Field crop: maize
Growth stage: 2
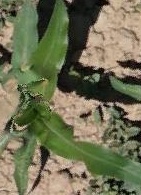
Species: maize